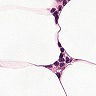
Metastatic tissue present: no